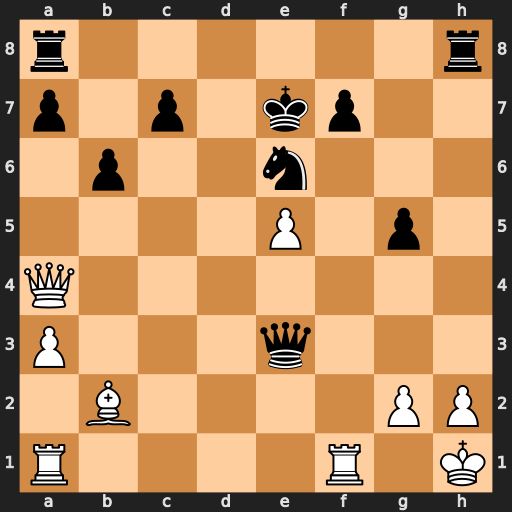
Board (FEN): r6r/p1p1kp2/1p2n3/4P1p1/Q7/P3q3/1B4PP/R4R1K
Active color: w
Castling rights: -
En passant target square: -
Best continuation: Rxf7+ Kxf7 Qd7+ Kg6 Qxe6+ Kh5 Qf7+